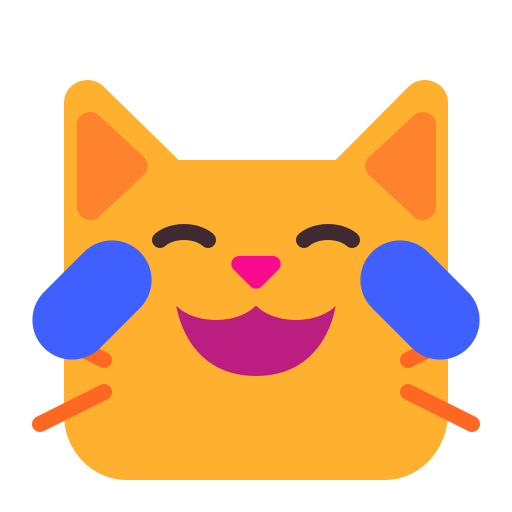
cat with tears of joy flat